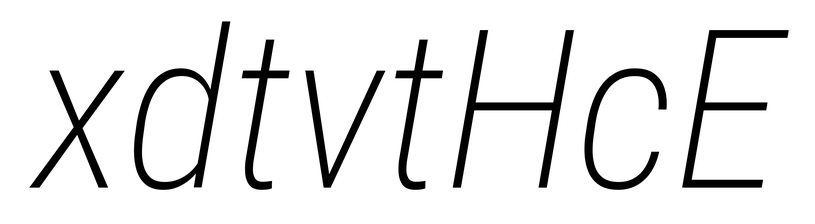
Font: Roboto-Italic_Condensed_ExtraLight_Italic